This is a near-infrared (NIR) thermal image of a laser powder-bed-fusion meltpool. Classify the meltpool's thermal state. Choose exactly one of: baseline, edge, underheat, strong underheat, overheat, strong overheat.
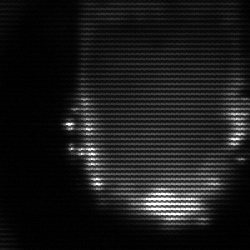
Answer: baseline